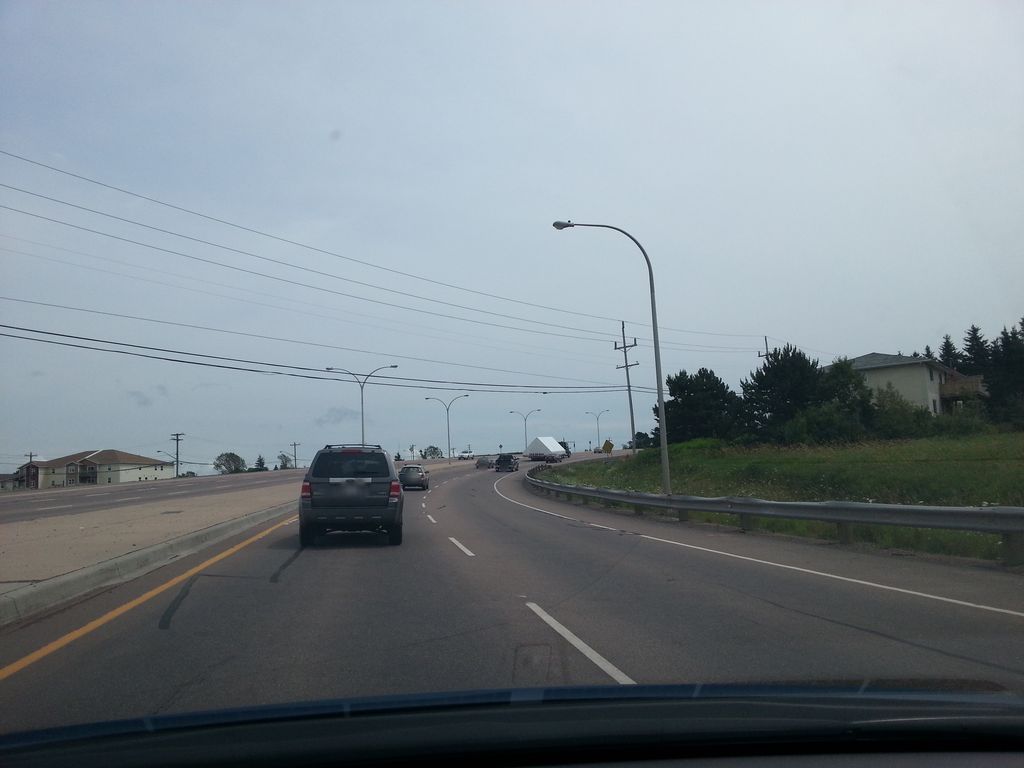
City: charlottetown